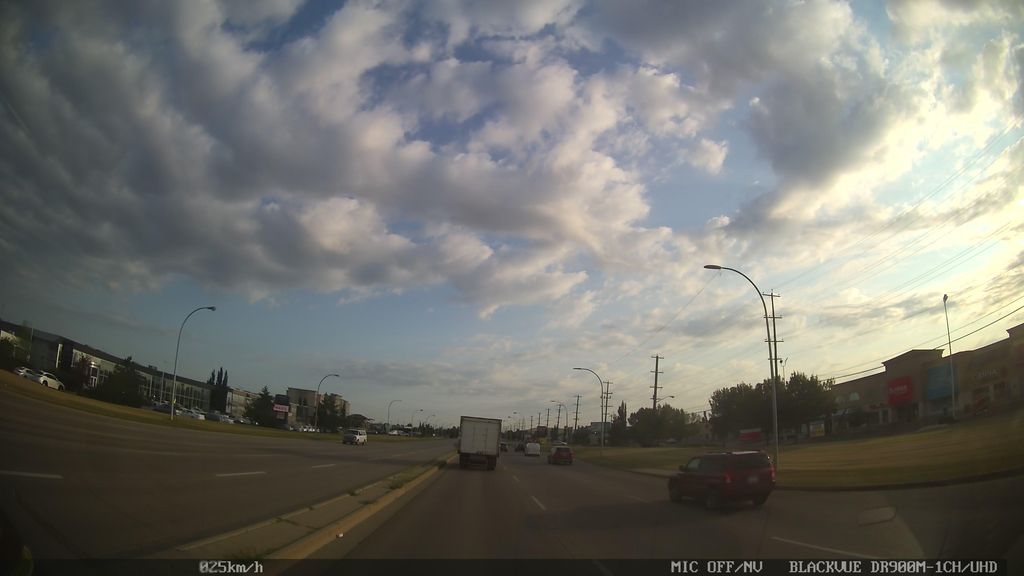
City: edmonton